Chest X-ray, PA view. Patient: 49 years old, sex M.
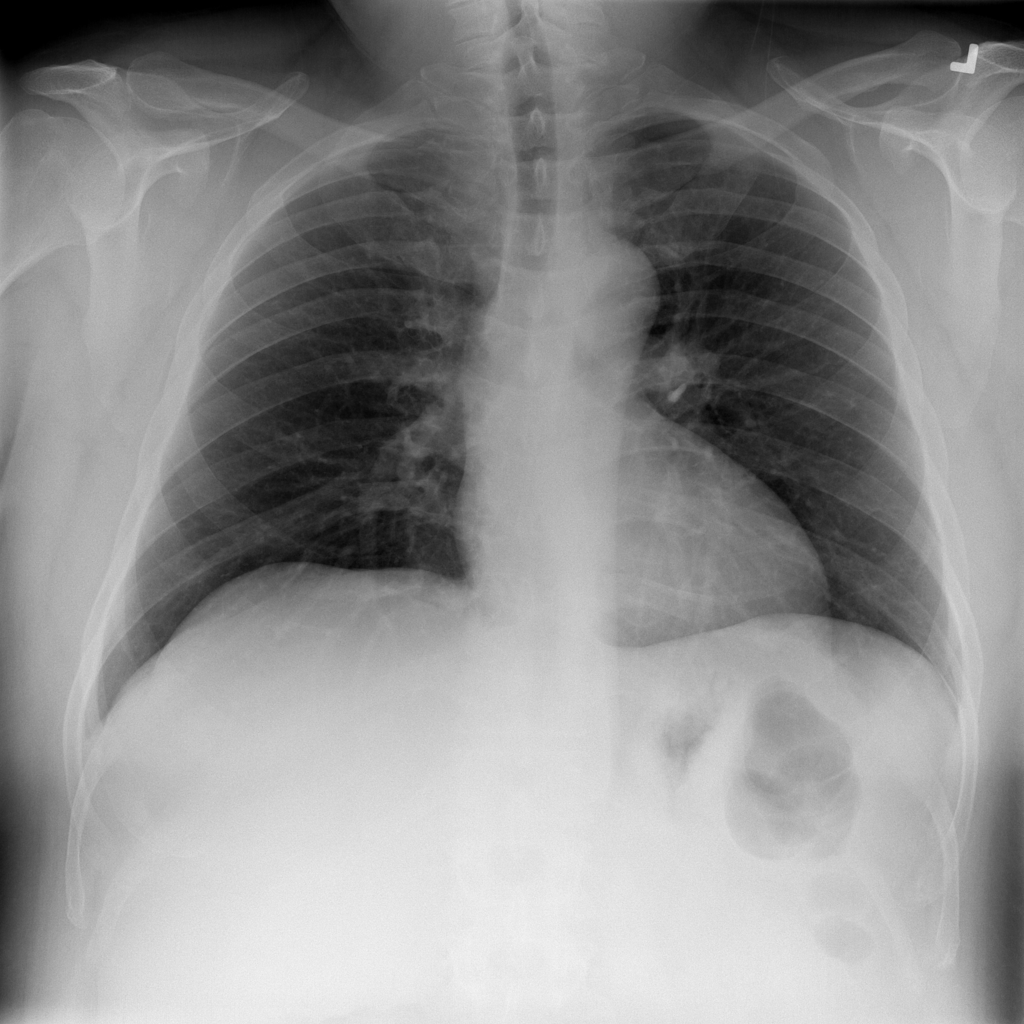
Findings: No Finding